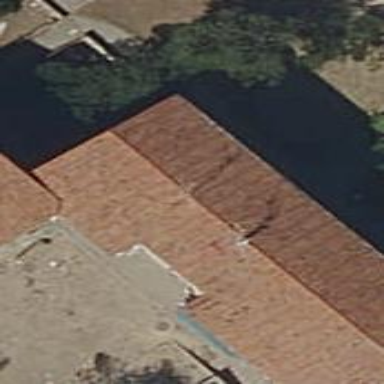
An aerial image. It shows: Simple house.